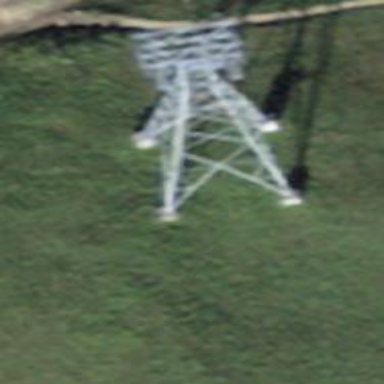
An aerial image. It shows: Pylon for aerialway.